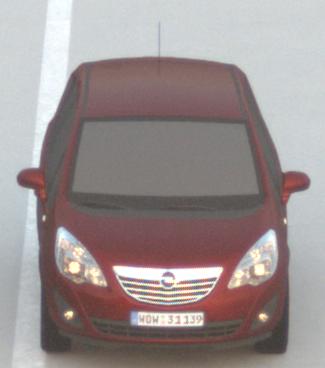
Make: Opel
Model: Meriva 1.4
Detailed model: Meriva (B)
Model produced from: 2010/05
Model produced until: 2013/11
Doors: 5
Color: red
Road condition: dry road
Daytime: dawn
Contrast: low contrast